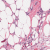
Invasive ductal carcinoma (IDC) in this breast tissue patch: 0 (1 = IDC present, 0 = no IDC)